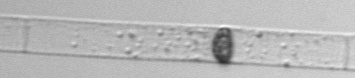
Label: Dactyliosolen_blavyanus